【题型】填空题　【知识点】向量　【难度】medium
如图，在四边形 $ABCD$ 中，$G$ 为对角线 $AC$ 与 $BD$ 中点连线 $MN$ 的中点，$O$ 为对角线 $AC$ 与 $BD$ 的交点，用 $\overrightarrow{OA}, \overrightarrow{OB}, \overrightarrow{OC}, \overrightarrow{OD}$ 的线性组合表示向量 $\overrightarrow{OG}$ 为：$\overrightarrow{OG} = \underline{\quad\quad\quad}$.

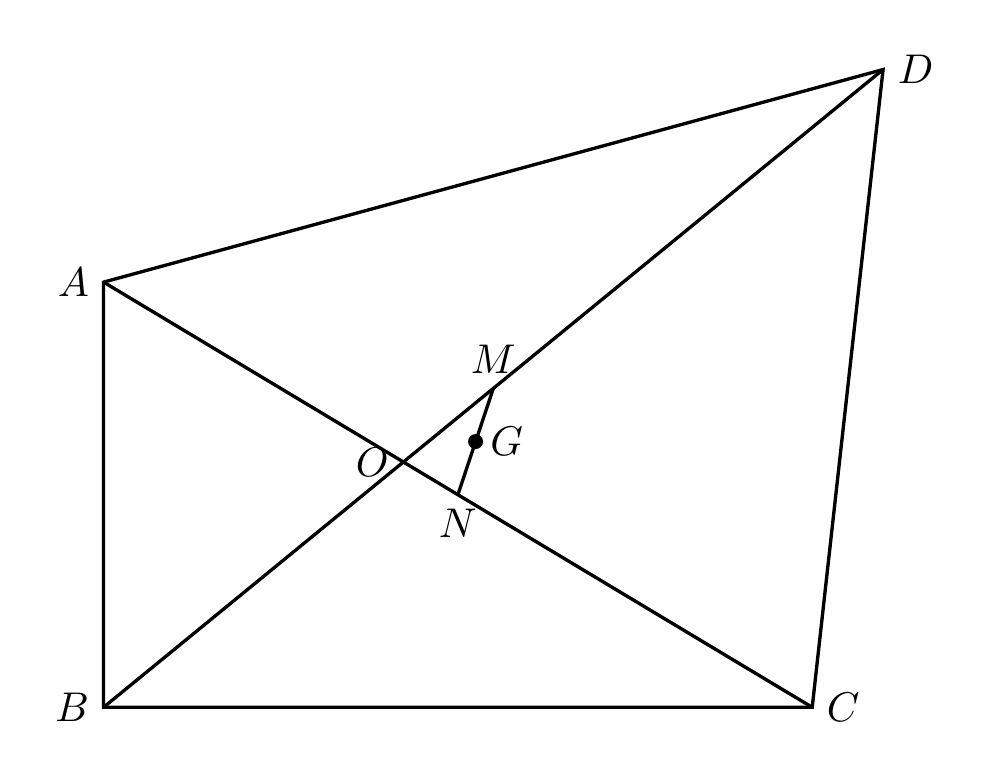
【解答】
【答案】$\dfrac{1}{4} \left( \overrightarrow{OA} + \overrightarrow{OB} + \overrightarrow{OC} + \overrightarrow{OD} \right)$

【分析】根据题意利用中点的性质结合向量的加法运算法则分析求解．

【详解】因为 $G$ 为 $MN$ 的中点，则 $\overrightarrow{OG} = \dfrac{1}{2} \overrightarrow{ON} + \dfrac{1}{2} \overrightarrow{OM}$，

又因为 $M, N$ 分别为 $BD, AC$ 的中点，则 $\overrightarrow{ON} = \dfrac{1}{2} \overrightarrow{OA} + \dfrac{1}{2} \overrightarrow{OC}, \overrightarrow{OM} = \dfrac{1}{2} \overrightarrow{OB} + \dfrac{1}{2} \overrightarrow{OD}$，

所以 $\overrightarrow{OG} = \dfrac{1}{2} \left( \dfrac{1}{2} \overrightarrow{OA} + \dfrac{1}{2} \overrightarrow{OC} \right) + \dfrac{1}{2} \left( \dfrac{1}{2} \overrightarrow{OB} + \dfrac{1}{2} \overrightarrow{OD} \right) = \dfrac{1}{4} \left( \overrightarrow{OA} + \overrightarrow{OB} + \overrightarrow{OC} + \overrightarrow{OD} \right)$.

故答案为：$\dfrac{1}{4} \left( \overrightarrow{OA} + \overrightarrow{OB} + \overrightarrow{OC} + \overrightarrow{OD} \right)$.